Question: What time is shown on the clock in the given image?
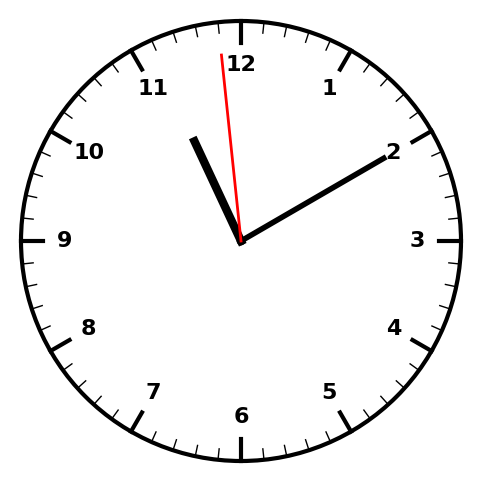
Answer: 11:09:59